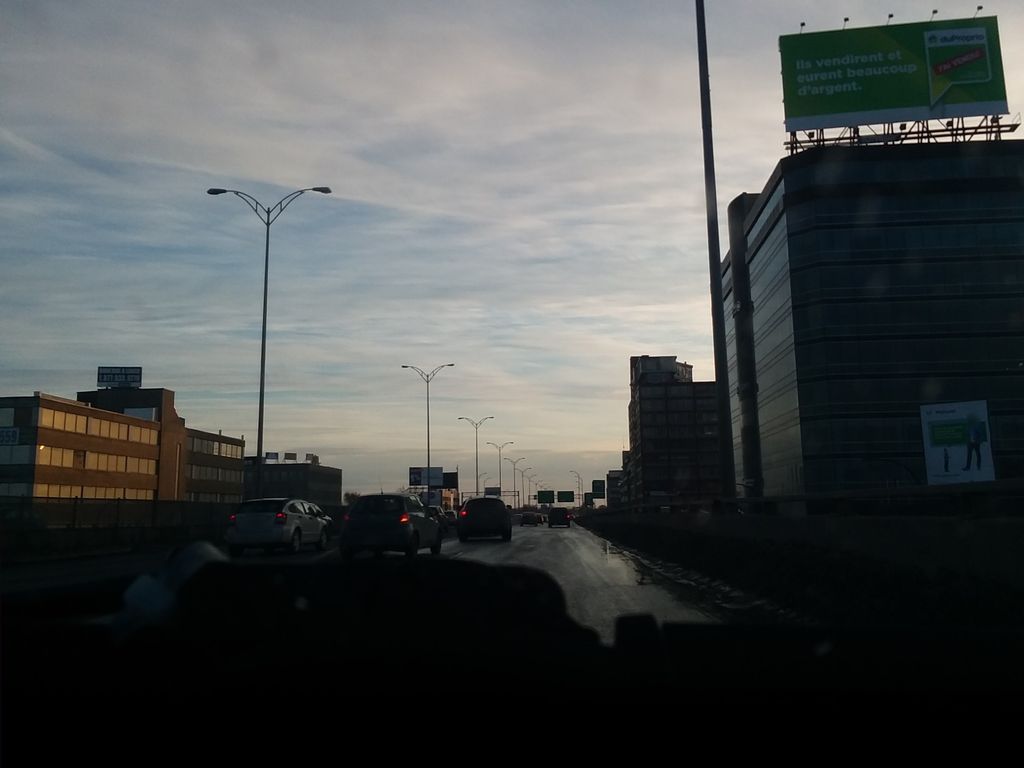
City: montreal